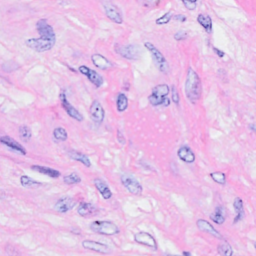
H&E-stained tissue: Breast